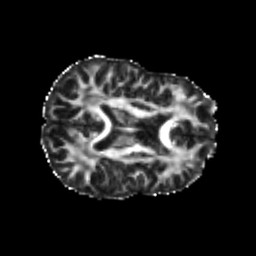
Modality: FA
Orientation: axial
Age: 21
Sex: male
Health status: healthy
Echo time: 0.074 s